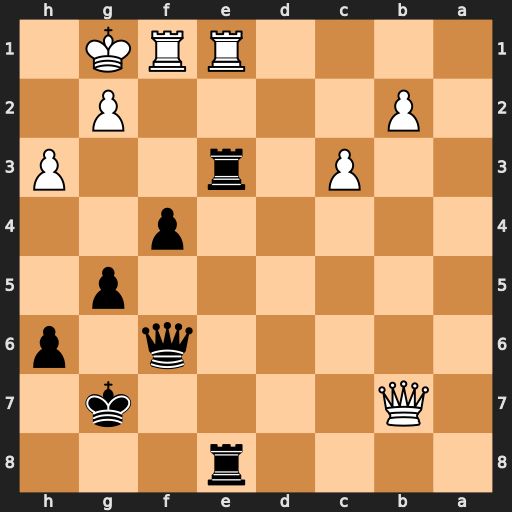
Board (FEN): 4r3/1Q4k1/5q1p/6p1/5p2/2P1r2P/1P4P1/4RRK1
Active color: b
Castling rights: -
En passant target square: -
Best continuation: R8e7 Rxe3 Rxb7